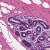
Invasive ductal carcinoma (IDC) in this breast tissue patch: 0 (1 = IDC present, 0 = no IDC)